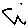
Label: hexagon